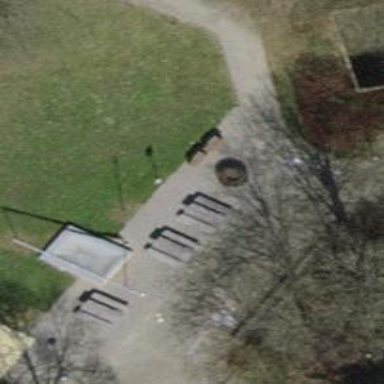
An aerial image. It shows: Barbecue facility.